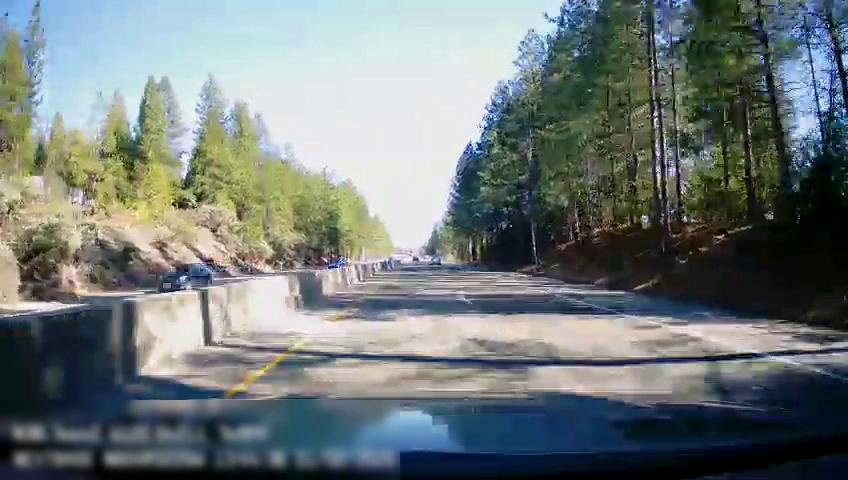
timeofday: Day
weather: Sunny
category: Drivable Space
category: Drivable Space
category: Vehicles | Car
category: Vehicles | Car
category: Vehicles | Car
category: Lanes | Alternate Lane
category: Lanes | Current Lane
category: Lanes | Alternate Lane
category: Lanes | Opposite Lane